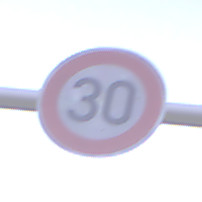
Verkehrszeichen: Geschwindigkeit30
Umgebung: Outdoor, Suburban
Tageszeit: SunriseSunset
Wetter: PartlyCloudy
Licht: Natural
Jahreszeit: NotSpecified
Kontrast: LowContrast